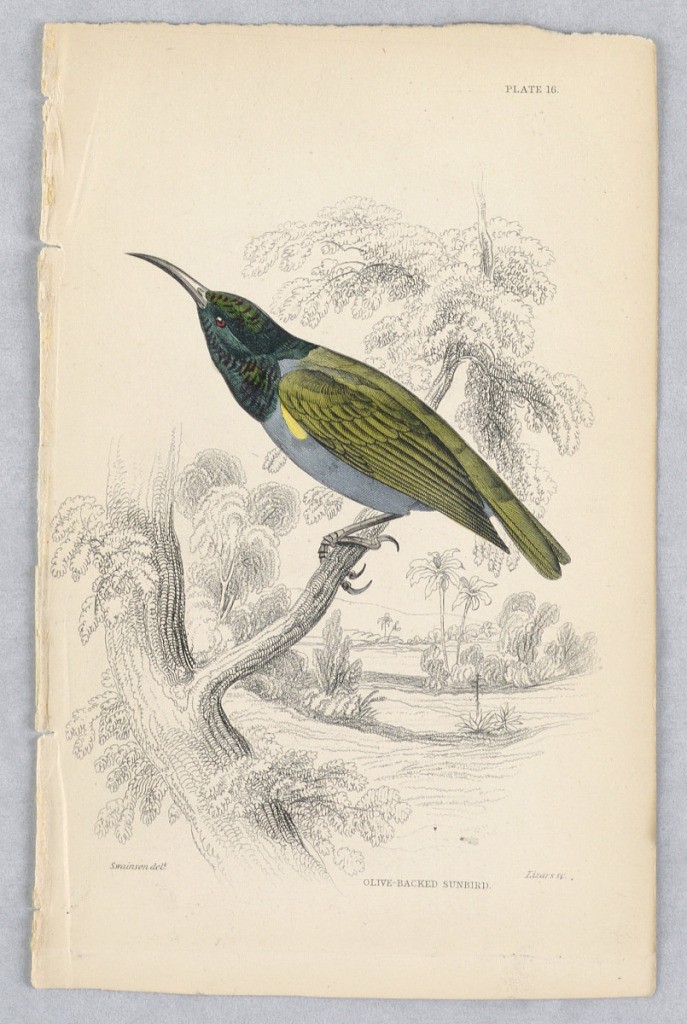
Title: Olive-Backed Sunbird, Plate 16 from Birds of Western Africa
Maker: William Home Lizars, Scottish, 1788 - 1859
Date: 1837
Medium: Engraving, brush and watercolor on paper
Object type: Print
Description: Bird in tropical meadows. A dark green head, olive wings and tail, gray underside. Title and artists' names below.